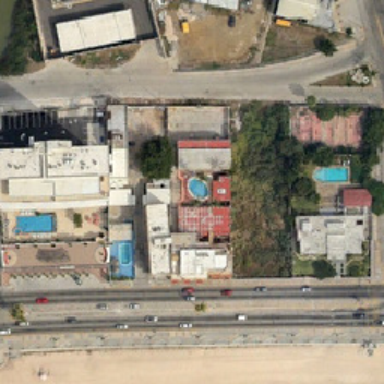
Each family has a swimming pool surrounded by several trees .